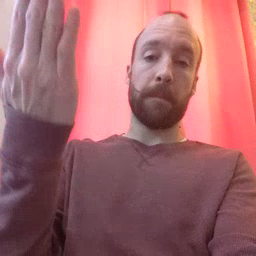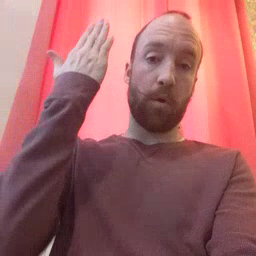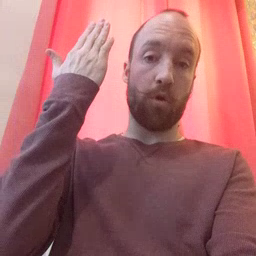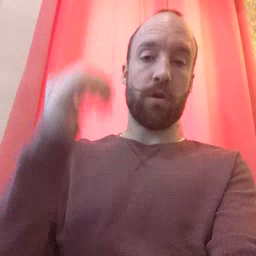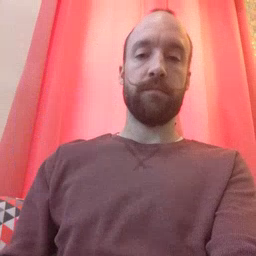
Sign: morning